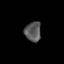
Tissue: skin
Cell type: Epithelial cells
Senescence score: 0.2415
Nuclear area (px): 316
Mean DAPI intensity: 87.766